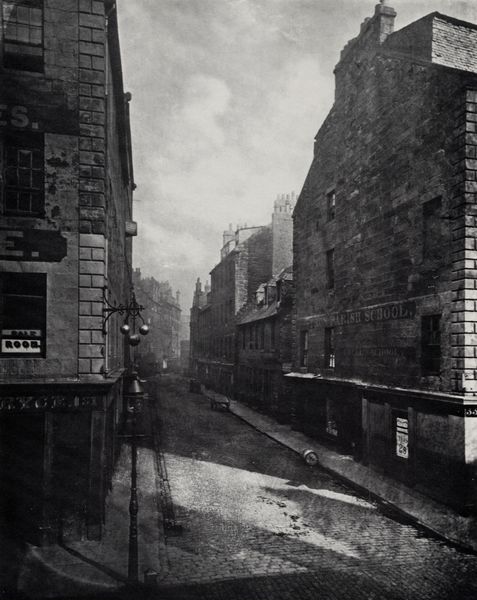
Titel: Die Princess Street, von der King Street
Künstler: Thomas Annan
Institution: unbekannt
Schlagwörter: baum, dunkel, himmel, schatten, wasser, weiß, wolken, bäume, stadt, fenster, glas, grau, hell, hintergrund, lampe, laterne, laternen, licht, paris, schwarz, strasse, blick, dach, gebäude, haus, weg, wolke, kneipe, arm, stein, steine, bild, häuser, einsam, sonne, england, kamine, karren, schornstein, schrift, düster, fassade, fassaden, gasse, perspektive, pflaster, türen, schule, leere, verlassen, öde, giebel, mauer, schornsteine, ziegel, nebel, backstein, fabrik, laden, läden, wagen, häuse, flucht, foto, fotografie, photographie, wände, eingang, eingänge, schild, bürgersteig, trostlos, schwarz-weiss, gehweg, pflastersteine, trottoir, fass, häuserecke, photo, rue, mauern, straßenlaterne, himel, room, london, armut, unheimlich, englisch, dunkl, geschoss, wohnungen, school, hausfront, ziegelstein, mauerstein, mauersteine, strassenflucht, zeigel, großstadt, strassenzug, america, irland, schruft, ld, gasse foto, straßenzeile, wuader, mauersteien